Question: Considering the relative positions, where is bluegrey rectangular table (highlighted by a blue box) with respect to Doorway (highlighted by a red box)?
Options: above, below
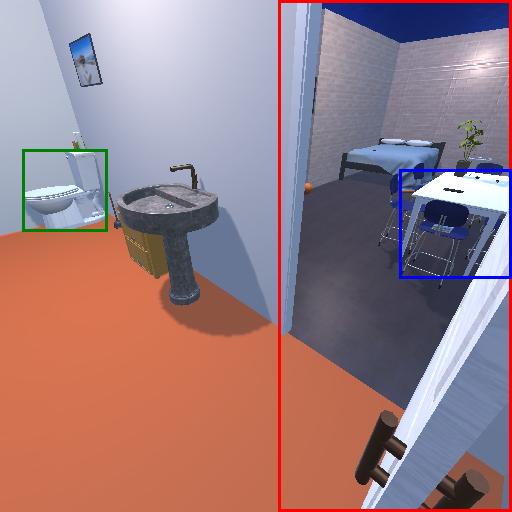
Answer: above